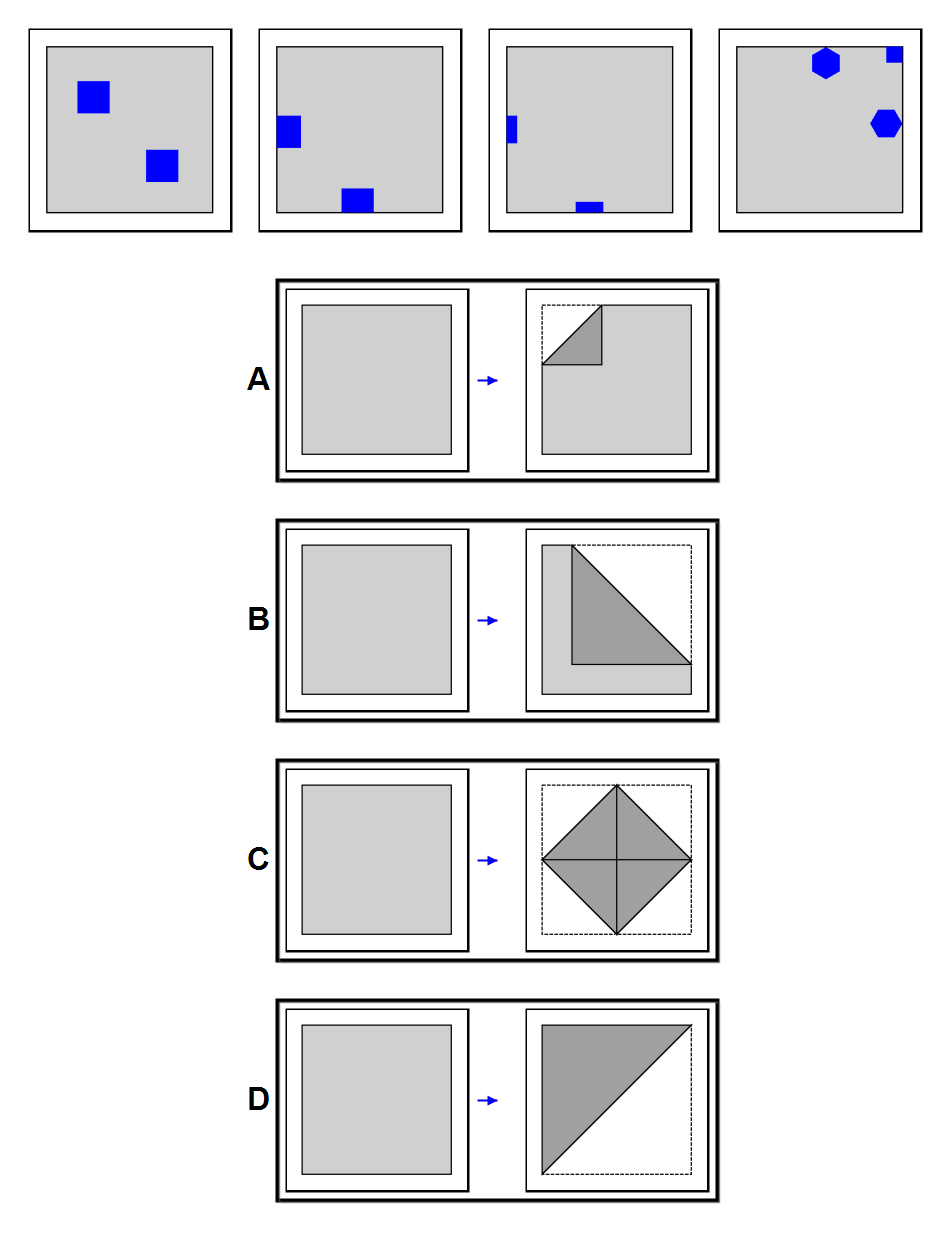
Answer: D